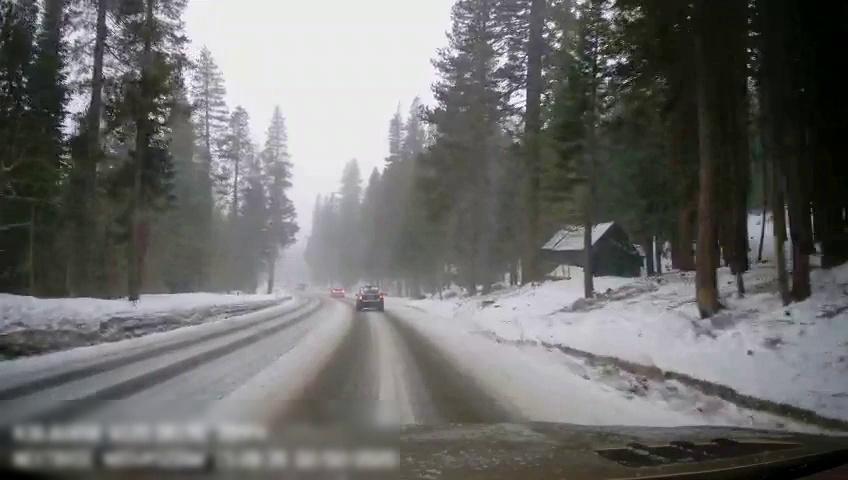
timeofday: Day
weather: Snowy
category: Drivable Space
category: Vehicles | Truck
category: Vehicles | Car
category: Vehicles | SUV